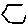
Label: hexagon